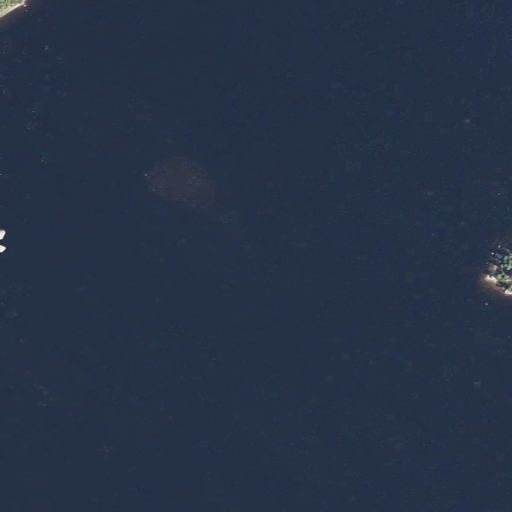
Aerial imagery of island in Maine named Big Ship Island containing open water, woody wetlands, and grassland